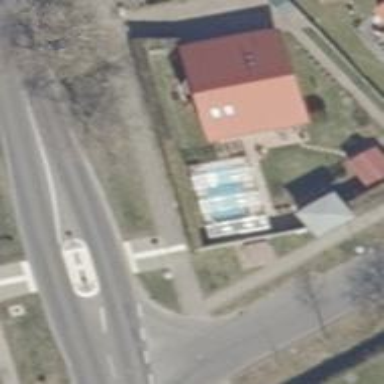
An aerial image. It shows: Outdoor swimming pool in leisure land area.